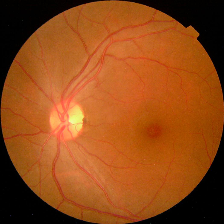
Diabetic retinopathy grade: No DR